Question: I am trying to get the Table shown in the image as layout in a repeater control.Since i am newbie to it
Can someplease guide me on this. The section below Customer number is the only thing that should repeat vertially and I want only two repeats (i.e two item details per page ) on each page
Thank You

'''
<asp:Repeater ID="RepeaterVersionsForPie" runat="server">
<HeaderTemplate>
<table id="VersionsTable">
</HeaderTemplate>
<ItemTemplate>
<tr>
<td class="style3">CustomerNumber</td>
<td class="style4">Test1:</td>
<td class="style5">Test2</td>
<td class="style7">Test3:</td>
<td class="style8">Test4:</td>
</tr>
<tr>
<td class="style9"></td>
<td class="style10"></td>
<td class="style11"></td>
<td class="style12"></td>
<td class="style13"></td>
</tr>
</ItemTemplate>
<FooterTemplate>
</table>
</FooterTemplate>
</asp:Repeater>
'''
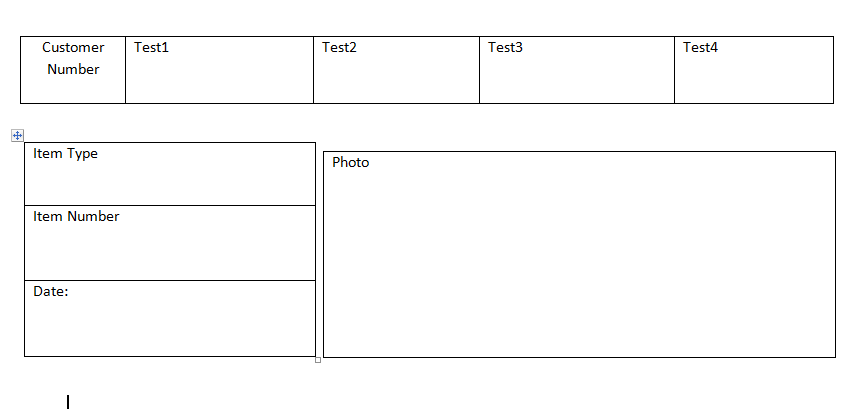
Answer: '''
<asp:Repeater ID="RepeaterVersionsForPie" runat="server">
<HeaderTemplate>
<table id="VersionsTable">
</HeaderTemplate>
<ItemTemplate>
<tr>
<td class="style3">CustomerNumber</td>
<td class="style4">Test1:</td>
<td class="style5">Test2</td>
<td class="style7">Test3:</td>
<td class="style8">Test4:</td>
</tr>
<tr>
<td class="style9" colspan="5"></td>
</tr>
<tr>
<td>Item Type:</td>
<td rowspan="3" colspan="4" valign="top">Photo</td>
</tr>
<tr>
<td>Item Number:</td>
</tr>
<tr>
<td>Date:</td>
</tr>
</ItemTemplate>
<FooterTemplate>
</table>
</FooterTemplate>
</asp:Repeater>
'''
Here's a quick <URL>